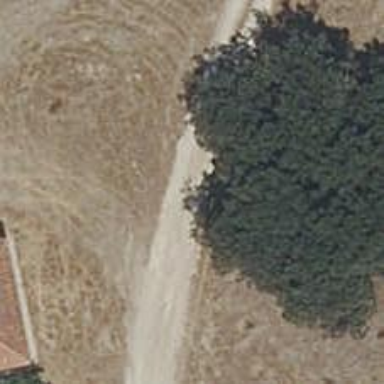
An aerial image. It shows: Dirt track road.